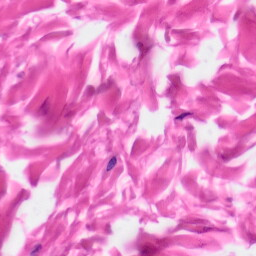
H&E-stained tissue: Skin